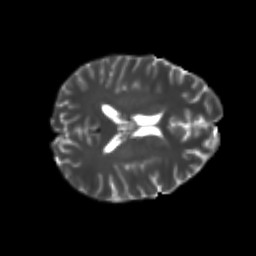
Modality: T2w
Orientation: axial
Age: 22
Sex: male
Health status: healthy
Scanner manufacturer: philips
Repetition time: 7.391 s
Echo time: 0.08599 s